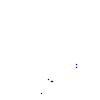
Particle: proton